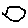
Label: hexagon